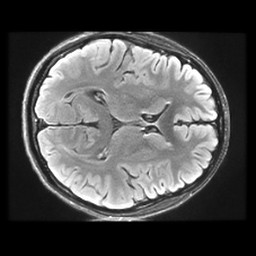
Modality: FLAIR
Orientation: axial
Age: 21
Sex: female
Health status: healthy
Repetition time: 12 s
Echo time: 0.09782 s